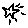
Label: star